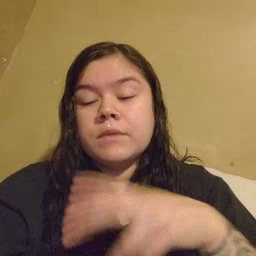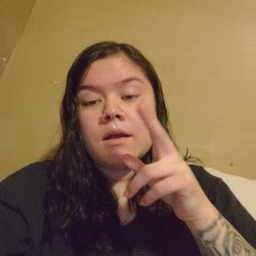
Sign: hen